Field crop: maize
Growth stage: 2
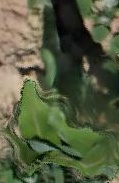
Species: maize